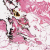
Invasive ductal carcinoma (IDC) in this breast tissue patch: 0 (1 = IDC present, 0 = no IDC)